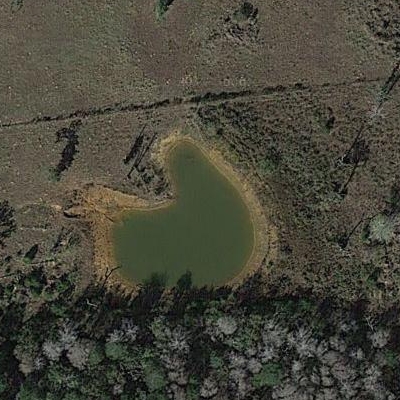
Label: RiverLake